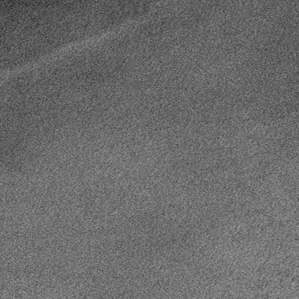
Label: frost